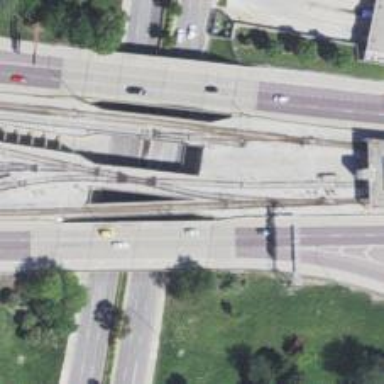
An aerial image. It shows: Bridge over electrified rail tracks leading to yard.